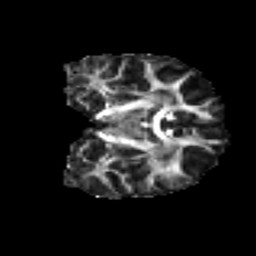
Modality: FA
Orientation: coronal
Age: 25
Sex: female
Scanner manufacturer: ge
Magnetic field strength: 3 T
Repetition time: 7.8 s
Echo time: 0.0606 s